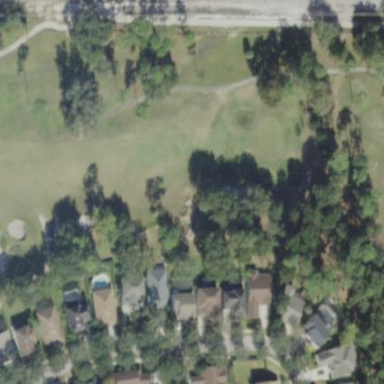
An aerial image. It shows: Golf fairway surrounded by grass.